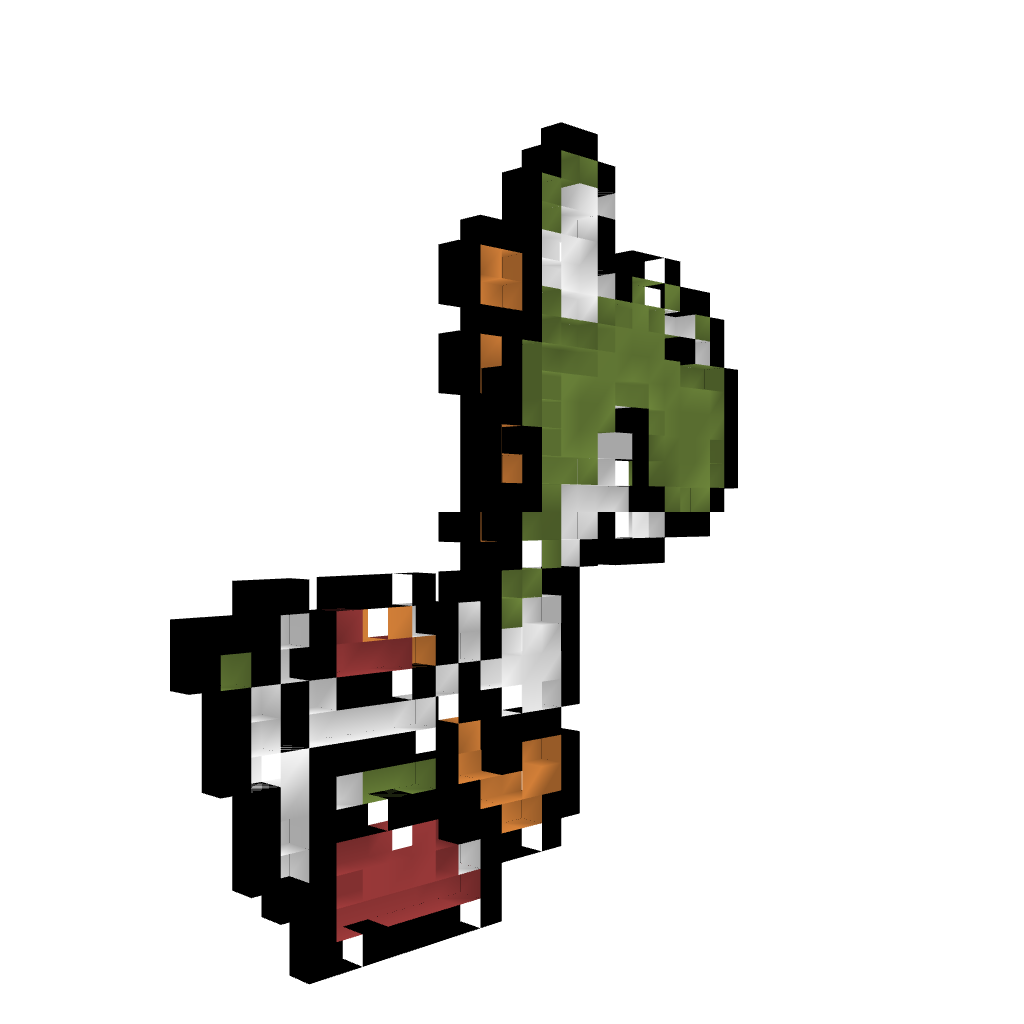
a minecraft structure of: Yoshi high quality